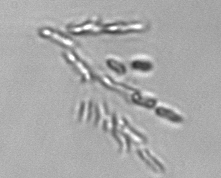
Label: Dinobryon